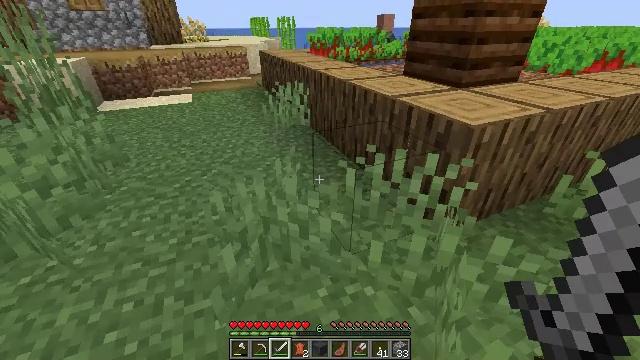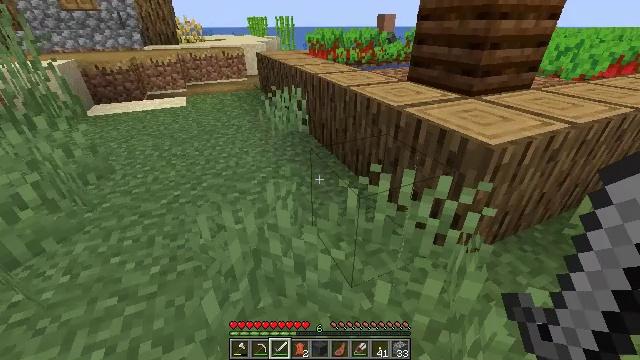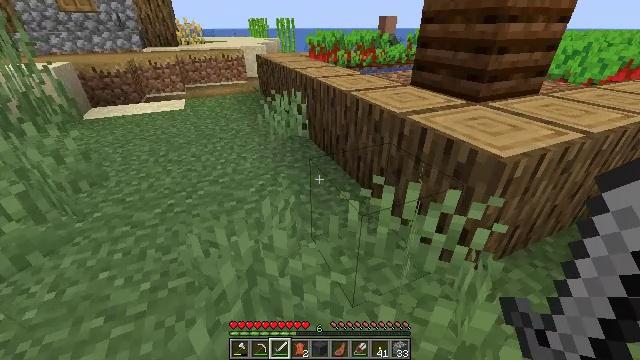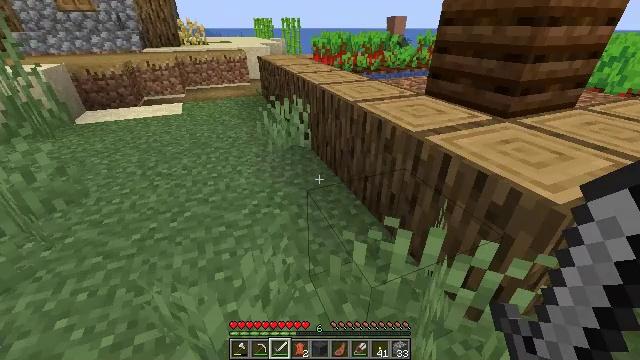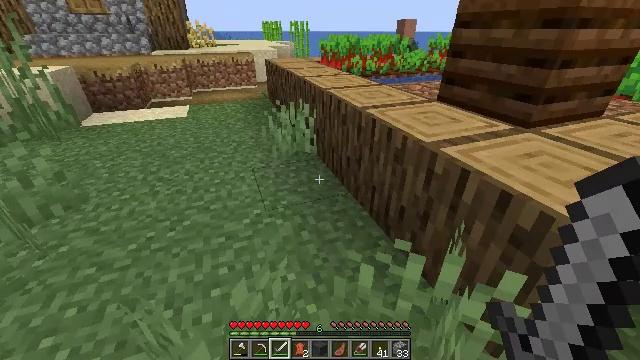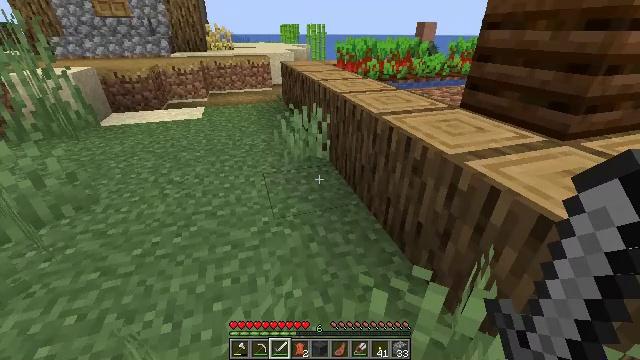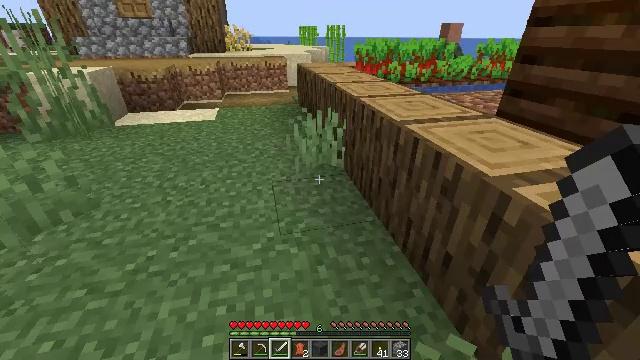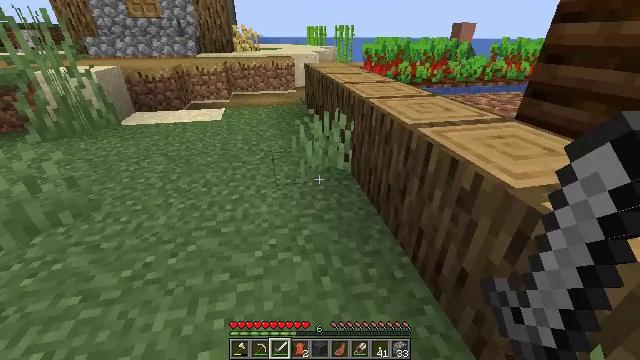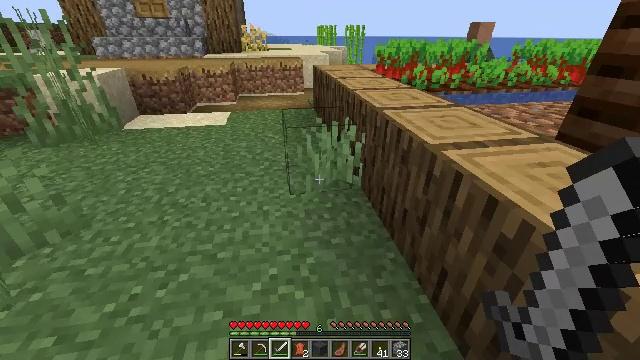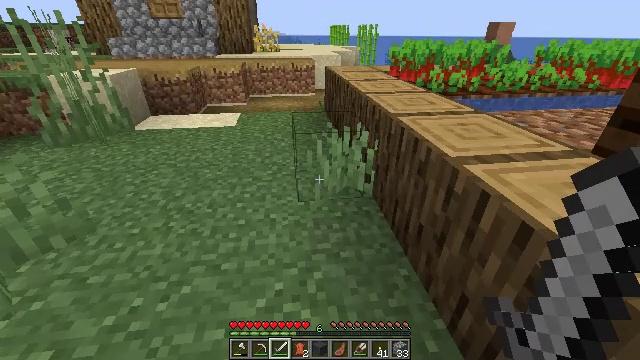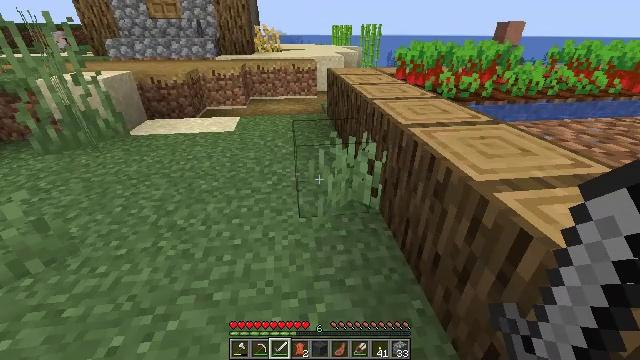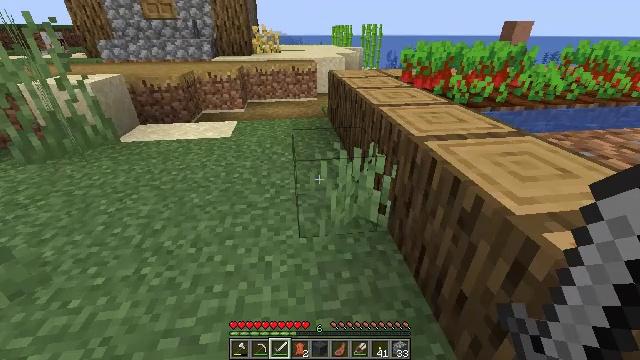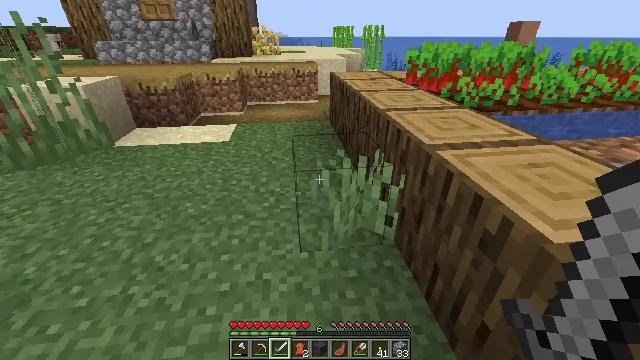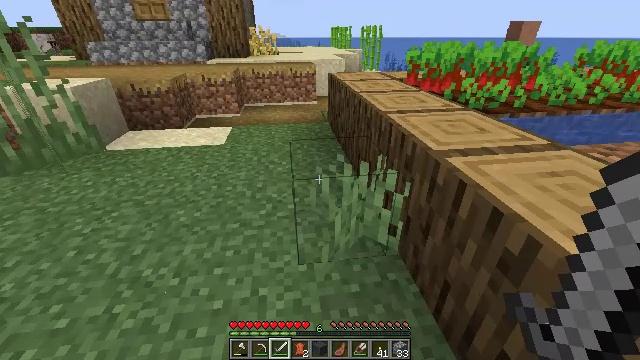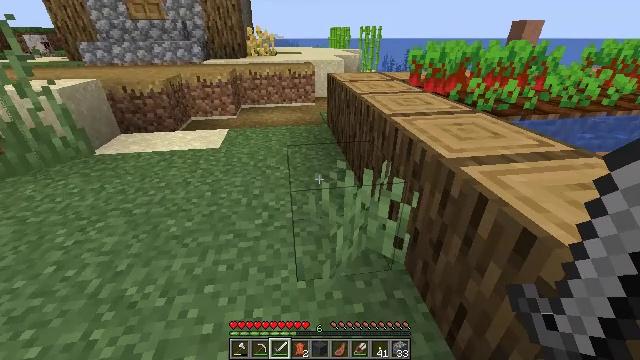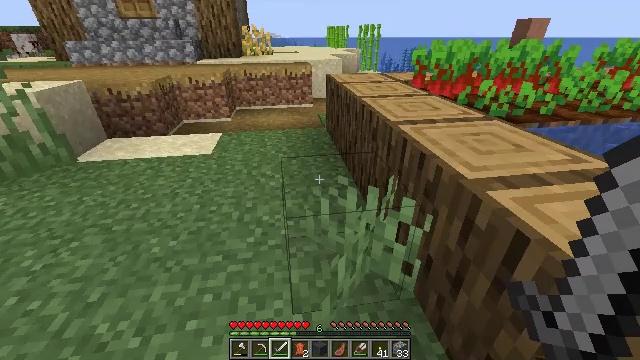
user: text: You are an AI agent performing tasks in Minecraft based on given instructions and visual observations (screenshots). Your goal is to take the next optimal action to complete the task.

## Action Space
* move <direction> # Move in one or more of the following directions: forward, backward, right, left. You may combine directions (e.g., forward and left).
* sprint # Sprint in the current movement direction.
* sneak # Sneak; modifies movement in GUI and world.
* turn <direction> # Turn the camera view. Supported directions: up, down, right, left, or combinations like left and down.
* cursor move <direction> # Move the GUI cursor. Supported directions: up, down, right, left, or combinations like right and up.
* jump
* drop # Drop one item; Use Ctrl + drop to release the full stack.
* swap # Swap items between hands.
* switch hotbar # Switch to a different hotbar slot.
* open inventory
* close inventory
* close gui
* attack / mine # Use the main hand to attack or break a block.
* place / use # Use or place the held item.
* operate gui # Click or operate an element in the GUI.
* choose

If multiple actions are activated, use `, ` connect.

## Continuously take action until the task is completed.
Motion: motion action
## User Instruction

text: Gather beetroots by breaking the plants.
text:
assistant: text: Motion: move forward
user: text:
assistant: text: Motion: move forward
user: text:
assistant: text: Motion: move forward, turn left
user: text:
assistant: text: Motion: move forward, turn left
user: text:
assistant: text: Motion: move forward, turn left
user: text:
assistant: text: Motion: move forward, turn left
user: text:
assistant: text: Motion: move forward, turn left
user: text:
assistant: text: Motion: move forward, turn left
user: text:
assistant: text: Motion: move forward, turn left
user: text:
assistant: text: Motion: move forward
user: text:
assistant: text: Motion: move forward
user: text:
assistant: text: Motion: move forward
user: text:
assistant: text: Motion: move forward
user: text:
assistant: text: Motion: move forward
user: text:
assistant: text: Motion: move forward
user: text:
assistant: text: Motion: move forward
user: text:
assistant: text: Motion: move forward
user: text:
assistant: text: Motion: move forward
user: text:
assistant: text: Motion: move forward
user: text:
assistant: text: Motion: move forward
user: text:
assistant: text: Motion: move forward
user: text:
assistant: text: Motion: move forward
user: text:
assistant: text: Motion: move forward, turn right, jump
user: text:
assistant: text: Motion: move forward, turn right and down, jump
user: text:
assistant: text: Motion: move forward, turn right and down, jump
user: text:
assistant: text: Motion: move forward, turn right, jump
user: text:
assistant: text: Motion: move forward, turn right, jump
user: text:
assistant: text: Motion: move forward, turn right, jump
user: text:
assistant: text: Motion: move forward, turn right and down, jump
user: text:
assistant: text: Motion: move forward, turn right and down, jump